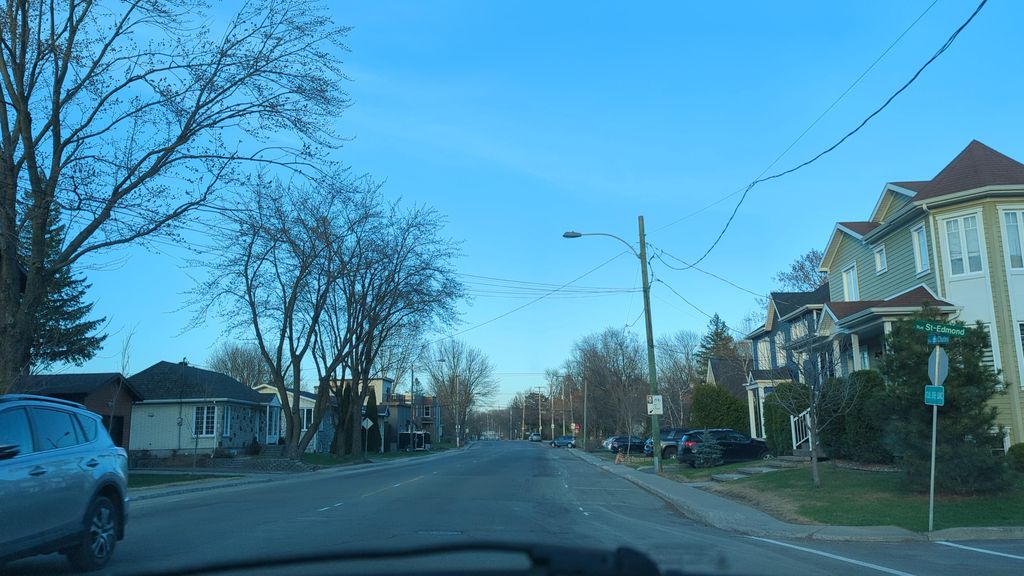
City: quebec_city